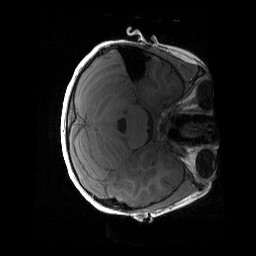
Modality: T1w
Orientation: axial
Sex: female
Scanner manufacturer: siemens
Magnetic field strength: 3 T
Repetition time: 1.9 s
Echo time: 0.00243 s